Question: I download <URL> and upload the source zip file to create a module,when I drug task manager module from Add New Module menu I don's see any module implementation :

Any idea why I cant see the content(i.e. the controls) of TaskManager module or maybe I missing something in settings?
P.S If I davelope my own module and use it in DNN it's works fine!
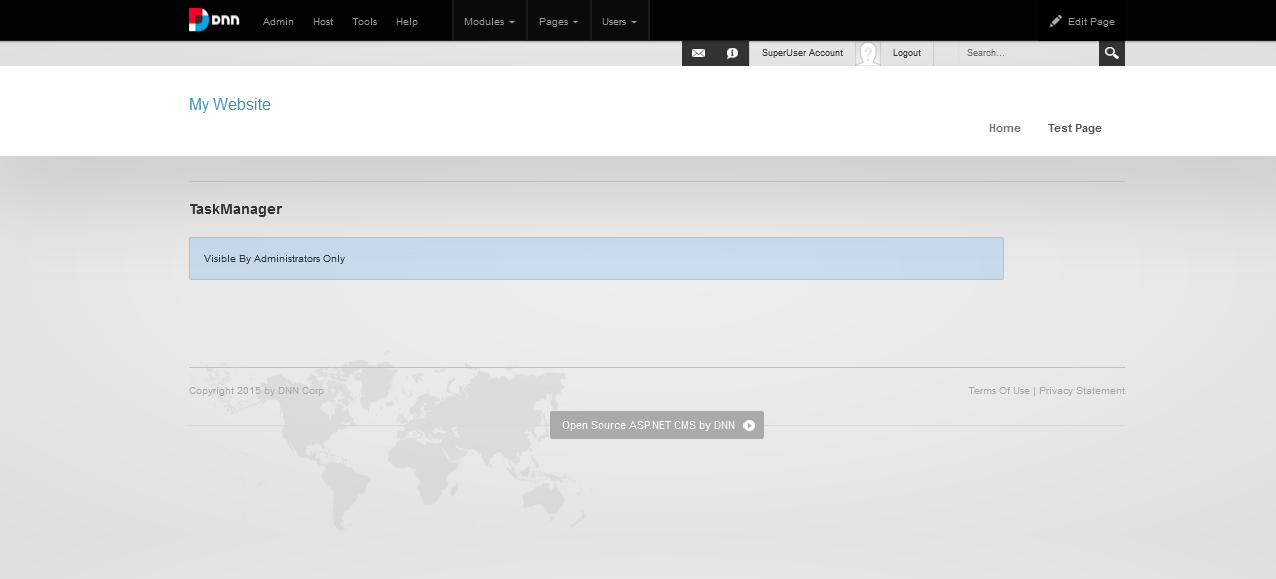
Answer: Michael,
Make your page in and click on Module's Pen Icon (Beside Settings Icon) to enter new task. It will redirect you to Task entry form.